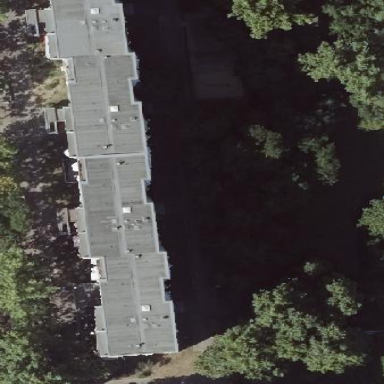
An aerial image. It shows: Flat-roofed apartment building.